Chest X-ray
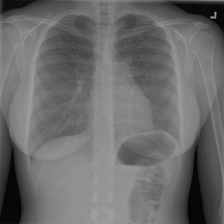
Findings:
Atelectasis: negative
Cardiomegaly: negative
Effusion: negative
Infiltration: negative
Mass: negative
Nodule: negative
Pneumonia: negative
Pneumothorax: negative
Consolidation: negative
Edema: negative
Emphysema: negative
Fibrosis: negative
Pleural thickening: negative
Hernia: negative